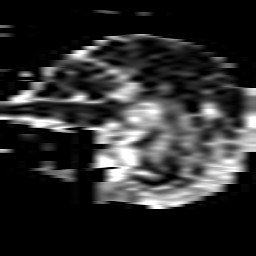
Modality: ADC
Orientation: sagittal
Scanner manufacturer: philips
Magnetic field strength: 1.5 T
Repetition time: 2.878 s
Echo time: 0.06279 s